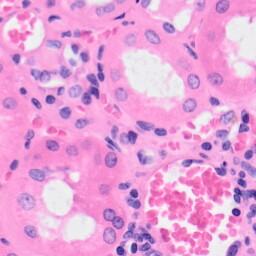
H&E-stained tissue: Kidney